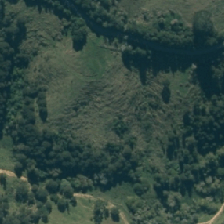
Land cover: low_producing_grassland